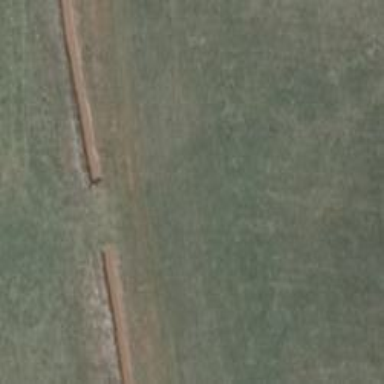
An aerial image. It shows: Grass track with grade5 track type.